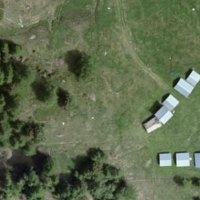
EUNIS habitat code: 26
Species observed at this site:
Phylloscopus collybita
Aporia crataegi
Aquila chrysaetos
Geum montanum
Periparus ater